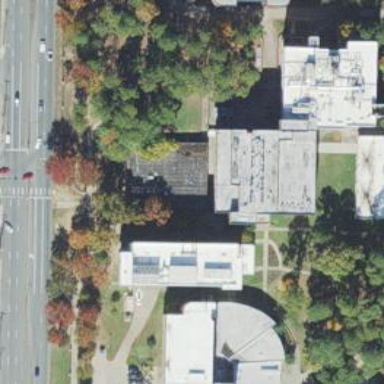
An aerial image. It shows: University building.